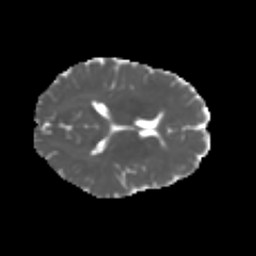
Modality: MD
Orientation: axial
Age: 20
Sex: female
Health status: healthy